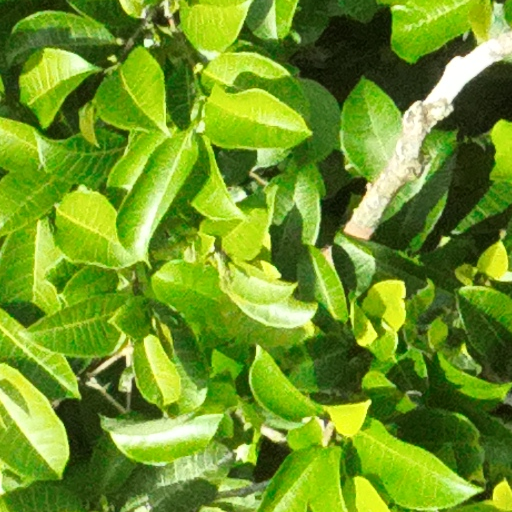
Species: Brosimum alicastrum
GBIF accepted scientific name: Brosimum alicastrum
Crown area (m\u00b2): 438.816